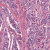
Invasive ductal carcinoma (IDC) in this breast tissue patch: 1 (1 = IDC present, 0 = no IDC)